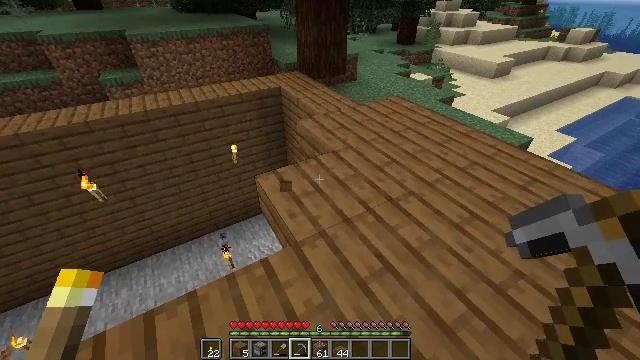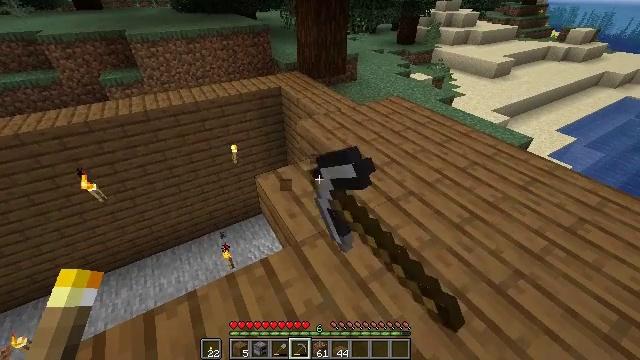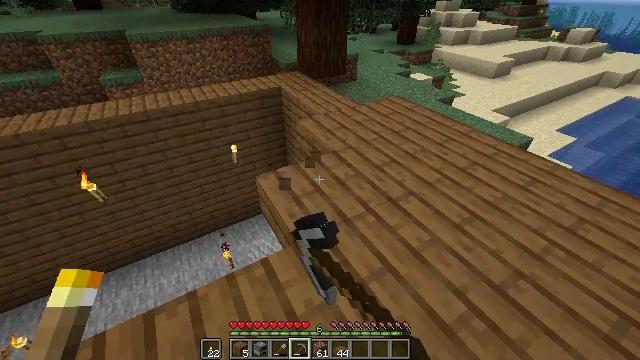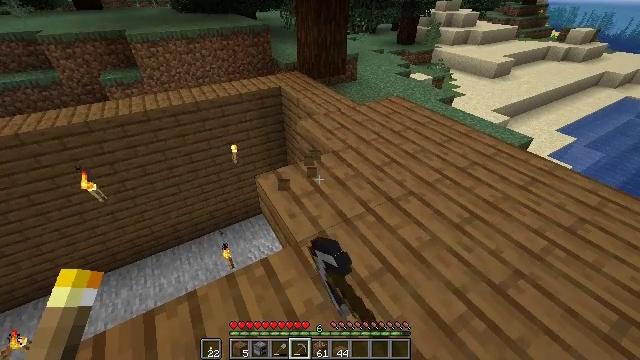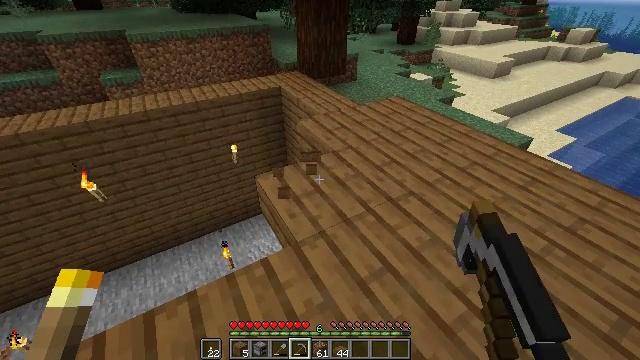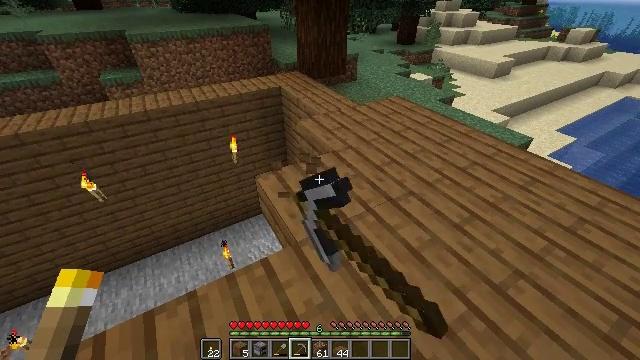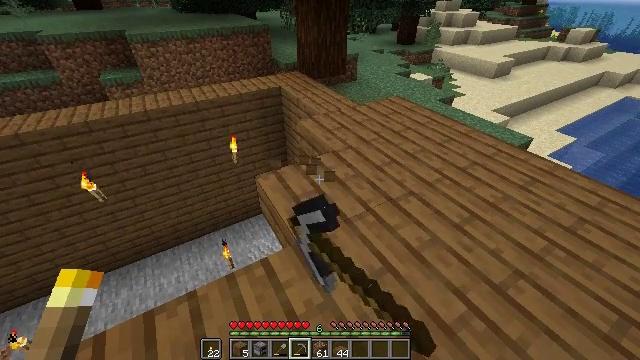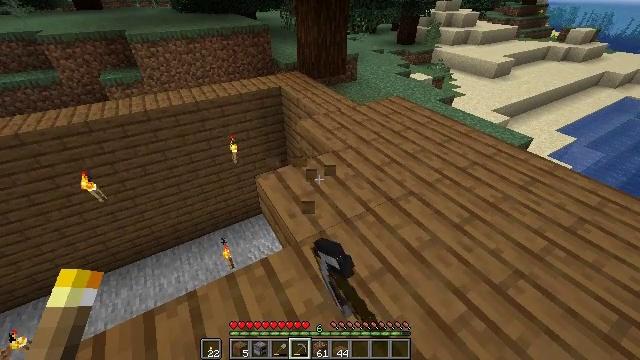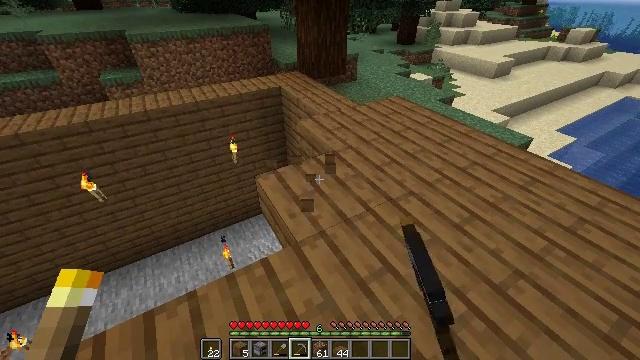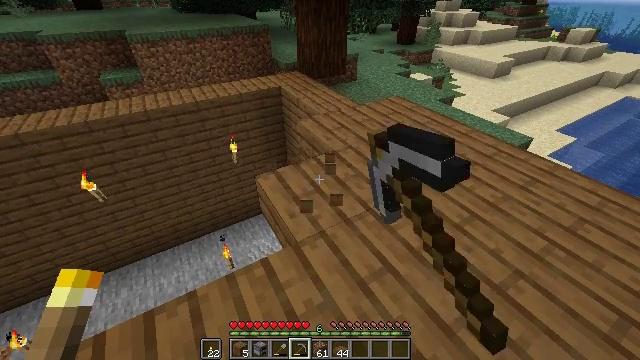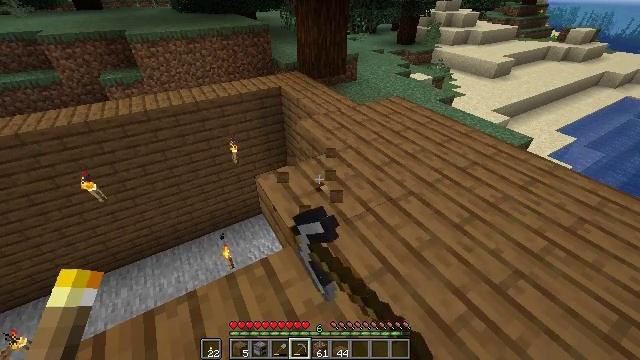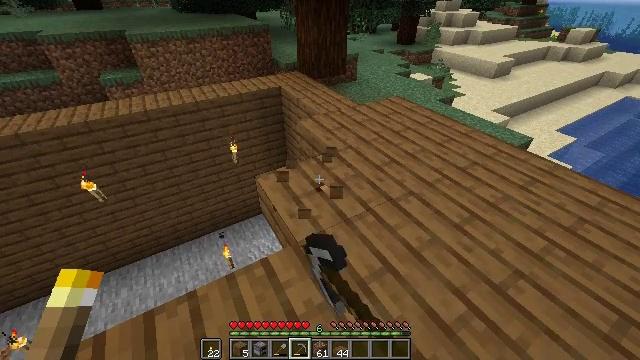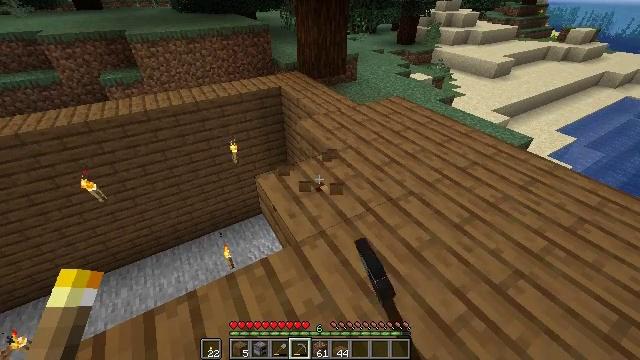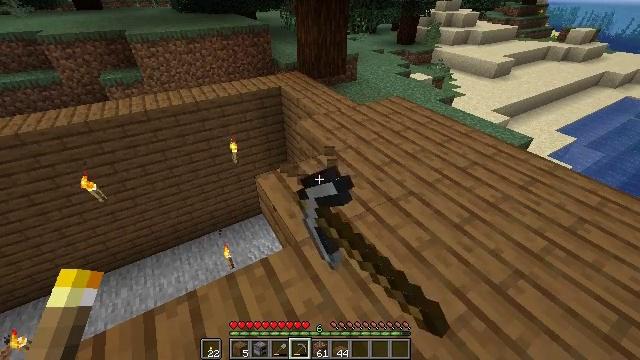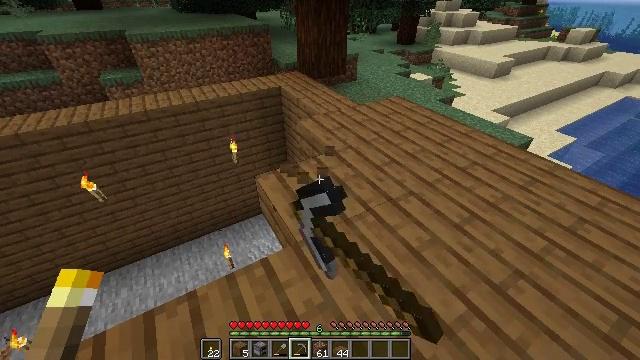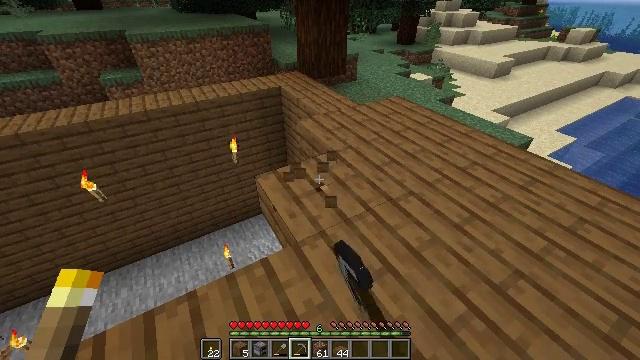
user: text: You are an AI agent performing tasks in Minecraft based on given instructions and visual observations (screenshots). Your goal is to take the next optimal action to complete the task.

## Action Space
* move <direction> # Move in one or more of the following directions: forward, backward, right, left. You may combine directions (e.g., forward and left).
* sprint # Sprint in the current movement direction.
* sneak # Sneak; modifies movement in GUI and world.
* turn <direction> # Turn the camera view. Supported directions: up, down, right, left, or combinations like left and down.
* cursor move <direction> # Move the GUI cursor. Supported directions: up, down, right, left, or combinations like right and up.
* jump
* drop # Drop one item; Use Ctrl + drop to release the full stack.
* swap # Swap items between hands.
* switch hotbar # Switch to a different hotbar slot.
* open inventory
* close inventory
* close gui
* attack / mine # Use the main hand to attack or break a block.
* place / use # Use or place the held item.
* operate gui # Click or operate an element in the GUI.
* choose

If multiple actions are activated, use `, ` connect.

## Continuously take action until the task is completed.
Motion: motion action
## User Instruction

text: Collect the spruce slab.
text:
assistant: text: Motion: attack / mine
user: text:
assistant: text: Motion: attack / mine
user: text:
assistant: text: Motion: attack / mine
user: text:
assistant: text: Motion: attack / mine
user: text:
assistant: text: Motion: attack / mine
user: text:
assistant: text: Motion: attack / mine
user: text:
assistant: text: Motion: attack / mine
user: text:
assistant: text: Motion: attack / mine
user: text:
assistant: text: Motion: attack / mine
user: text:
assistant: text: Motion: attack / mine
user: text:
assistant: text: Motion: attack / mine
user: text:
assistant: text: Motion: attack / mine
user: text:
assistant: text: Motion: attack / mine
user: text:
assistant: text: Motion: attack / mine
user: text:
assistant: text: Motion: attack / mine
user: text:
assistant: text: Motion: attack / mine
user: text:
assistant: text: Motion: attack / mine
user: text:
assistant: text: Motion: attack / mine
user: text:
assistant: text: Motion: attack / mine
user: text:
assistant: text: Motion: attack / mine
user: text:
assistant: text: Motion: attack / mine
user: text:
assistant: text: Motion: attack / mine
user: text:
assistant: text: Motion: attack / mine
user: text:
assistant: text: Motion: attack / mine
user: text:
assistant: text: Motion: attack / mine
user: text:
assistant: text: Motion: attack / mine
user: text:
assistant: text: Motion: attack / mine
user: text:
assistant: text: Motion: attack / mine
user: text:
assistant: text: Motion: attack / mine
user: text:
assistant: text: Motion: attack / mine